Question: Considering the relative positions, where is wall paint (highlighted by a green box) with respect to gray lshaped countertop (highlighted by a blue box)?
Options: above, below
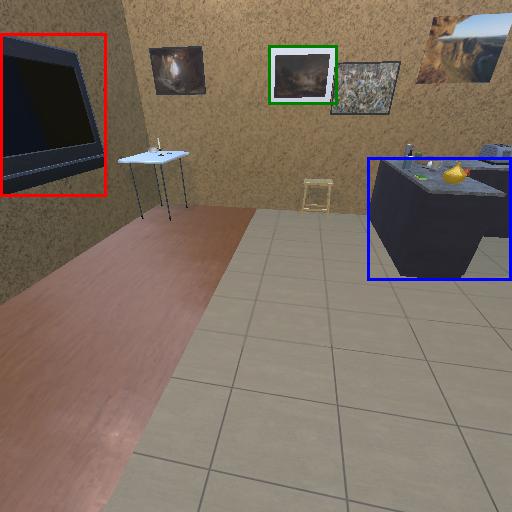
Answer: above